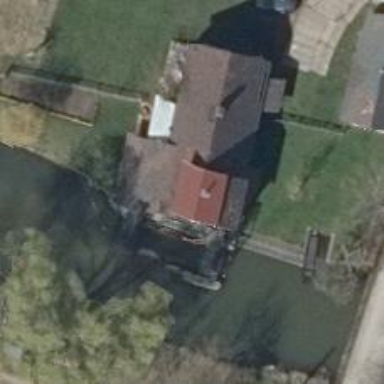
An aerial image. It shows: Watermill.